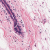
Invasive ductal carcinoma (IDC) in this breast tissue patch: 0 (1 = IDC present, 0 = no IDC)